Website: walmart
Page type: customer-info-address
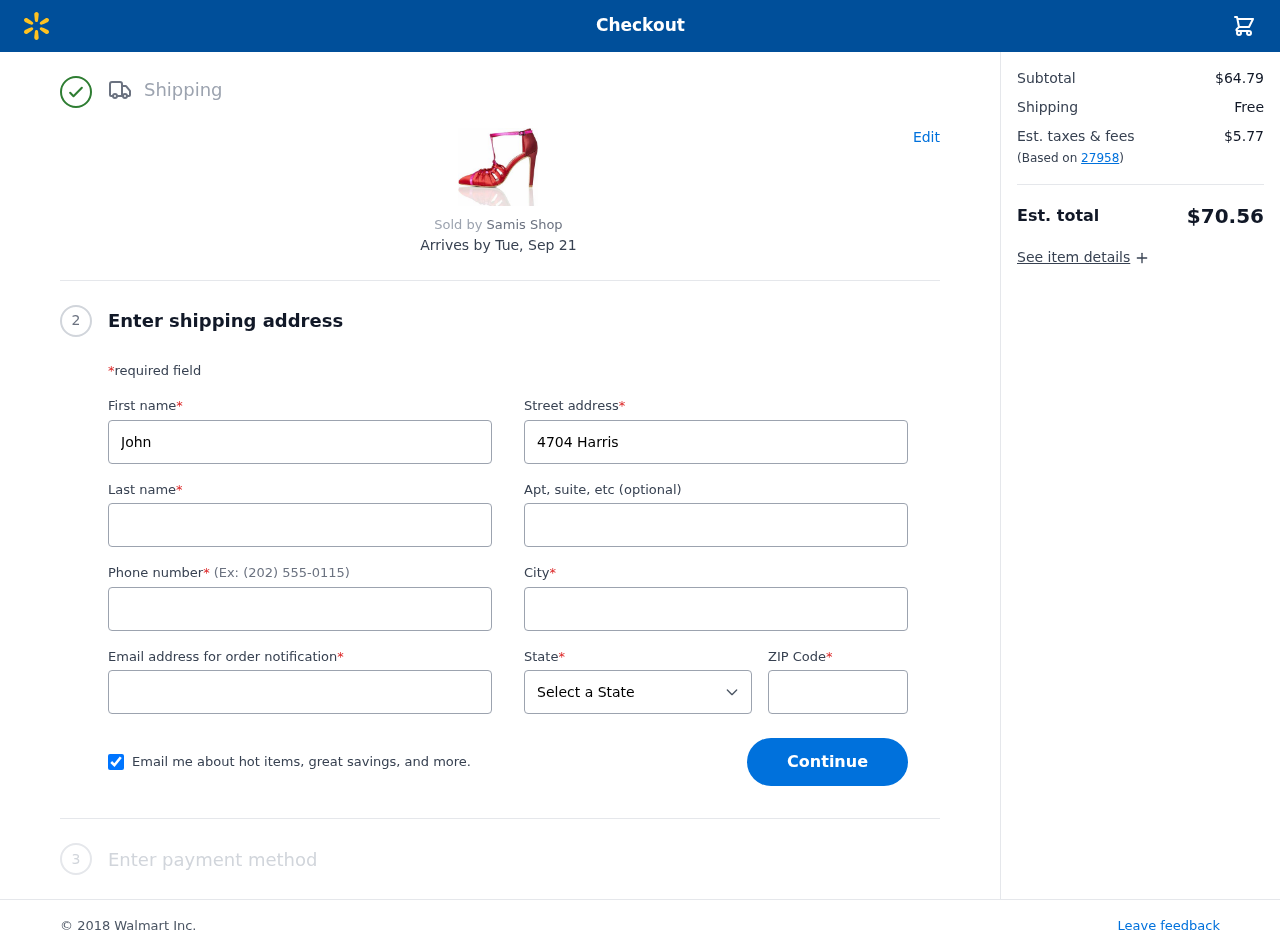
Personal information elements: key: PII_CITY
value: Blakeside
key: PII_EMAIL
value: jolson@hotmail.com
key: PII_FIRSTNAME
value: John
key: PII_LASTNAME
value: Olson
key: PII_PHONE
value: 9854749421
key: PII_POSTCODE
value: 27958
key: PII_STATE
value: South Carolina
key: PII_STREET
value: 4704 Harris Falls
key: PII_STREET2
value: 939 Susan Shores
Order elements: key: ORDER_DELIVERY_DATE
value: Tue, Sep 21
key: ORDER_SUBTOTAL
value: $64.79
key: ORDER_SHIPPING_COST
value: Free
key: ORDER_TAX
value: $5.77
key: ORDER_TOTAL
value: $70.56